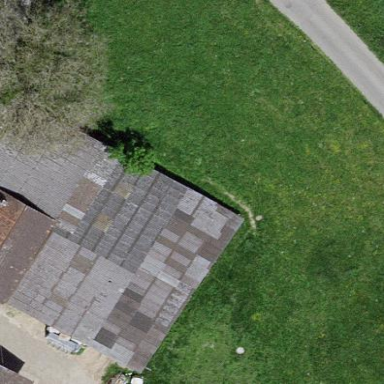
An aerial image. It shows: Farm auxiliary building.